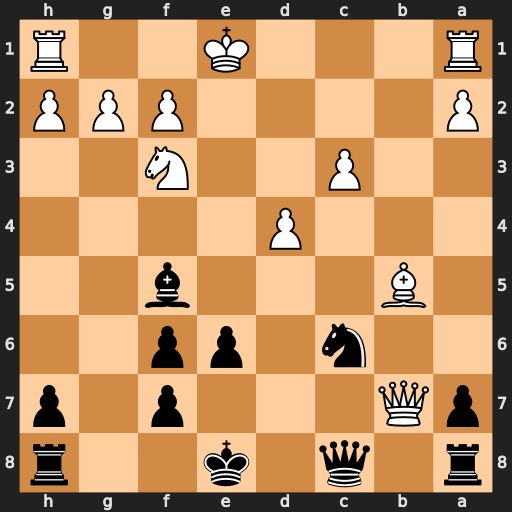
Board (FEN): r1q1k2r/pQ3p1p/2n1pp2/1B3b2/3P4/2P2N2/P4PPP/R3K2R
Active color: b
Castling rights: KQkq
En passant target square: -
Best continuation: Qxb7 Bxc6+ Qxc6